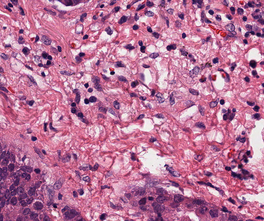
Tumor epithelial tissue: yes
Tumor-associated stroma tissue: yes
Normal tissue: no